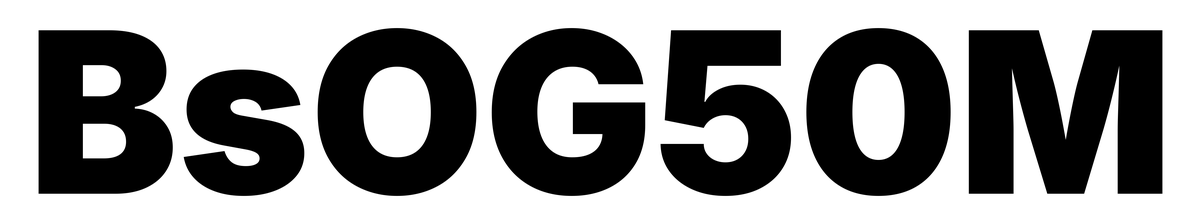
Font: Inter_Black